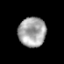
Tissue: prostate
Cell type: T cells
Senescence score: 0.1485
Nuclear area (px): 801
Mean DAPI intensity: 164.152